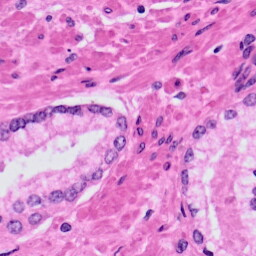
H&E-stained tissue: Prostate